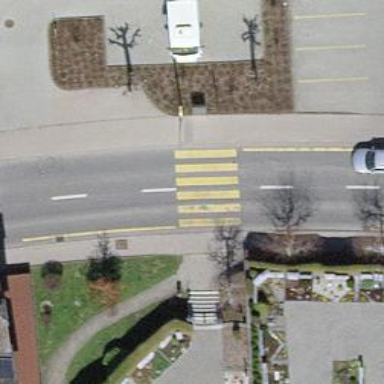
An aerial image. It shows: Pedestrian crossing with zebra markings on the footway.